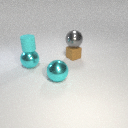
small brown rubber cube below large gray metal sphere